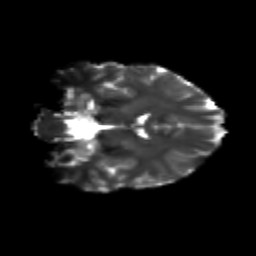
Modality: T2w
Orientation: coronal
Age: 28
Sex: female
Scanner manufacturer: siemens
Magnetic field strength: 3 T
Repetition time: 3.5 s
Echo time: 0.113 s